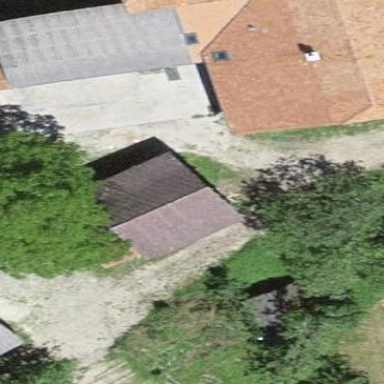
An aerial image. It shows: Rural barn.